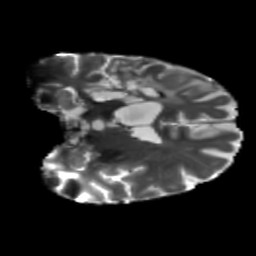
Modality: T2w
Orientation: coronal
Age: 60
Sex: male
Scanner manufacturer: siemens
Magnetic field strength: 3 T
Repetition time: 5.47 s
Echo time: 0.0854 s